Question: I have two div id's each for a section that includes an h3 and a table. I want it center aligned, but I can't seem to get it to do this. I've tried a couple of things, but I think I might be doing it wrong.
This is my html
'''
<!DOCTYPE html>
<html>
<head>
<meta charset="utf-8">
<title>Metra Train Schedule</title>
<link href="styles.css" rel="stylesheet" type="text/css" />
<!-- Attempt at adding favicon-->
<link rel="icon" type="image/x-icon" href="<a href="img/favicon.ico"></a>
</head>
<body>
<div id="header"><img src="img/Header.jpg" /></div>
<div id="content">
<hgroup>
<h1>Metra Rails</h1>
<h2>District / North Line in Chicago</h2>
</hgroup>
<h3><a href="#inbound">Inbound Schedule</a></h3>
<h3><a href="#outbound">Outbound Schedule</a></h3>
<p>
... <a href="http://metrarail.com/content/metra/en/home/utility_landing/riding_metra/riding_metra.html">here.</a>
</p>
<hr>
<div id="inbounds">
<h3>Milwaukee District / North Line (Mayfair to Chicago)</h3>
<table id="inbound">
<caption>Inbound Schedule: Sunday</caption>
<tbody>
...
</tbody>
</table>
</div>
<hr>
<div id="outbounds">
<h3>Milwaukee District / North Line (Chicago to Mayfair)</h3>
<table id="outbound">
<caption>Outbound Schedule: Sunday</caption>
<tbody>...</tbody>
</table>
</div>
<div class="other"><h2>To see schedules for other days click <a href="http://metrarail.com/metra/en/home/maps_schedules/metra_system_map/md-n/schedule.full.html">here.</a></div>
</div>
</body>
</html>
'''
This is my css
'''
@charset "utf-8";
/* CSS Document */
body {
background:url(img/background_texture.jpg) no-repeat center center fixed;
background-size: cover;
color: white;
}
h1 {
margin: 0px;
}
#header {
width: 1020px;
padding: 0px;
margin: 0 auto;
}
#header img {
vertical-align: bottom;
}
#content {
background-image:url(img/ContentBox.png);
background-repeat: no-repeat;
background-position:center;
padding: 0
px;
width: 1020px;
margin: 0 auto;
}
table, td, th {
border: 1px solid white;
border-collapse: collapse;
padding: 4px;
text-align: center;
}
th {
font-size: 1.25em;
font-weight: bolder;
}
td {
font-weight: bold;
}
caption {
font-size: 2em;
font-weight: bold;
}
tr:nth-child(even) {
background-color:#d39a11
}
tr:nth-child(odd) {
background-color:#363c40
}
.stop {
text-align: right;
}
a:link {
color: #d39a11;
}
a:visited {
color:#7E6201;
}
a:hover {
color:#FB992D
}
a:active {
color: d39a11;
}
#inbounds, #outbounds {
text-align: center;
}
'''
Here is a picture to help...

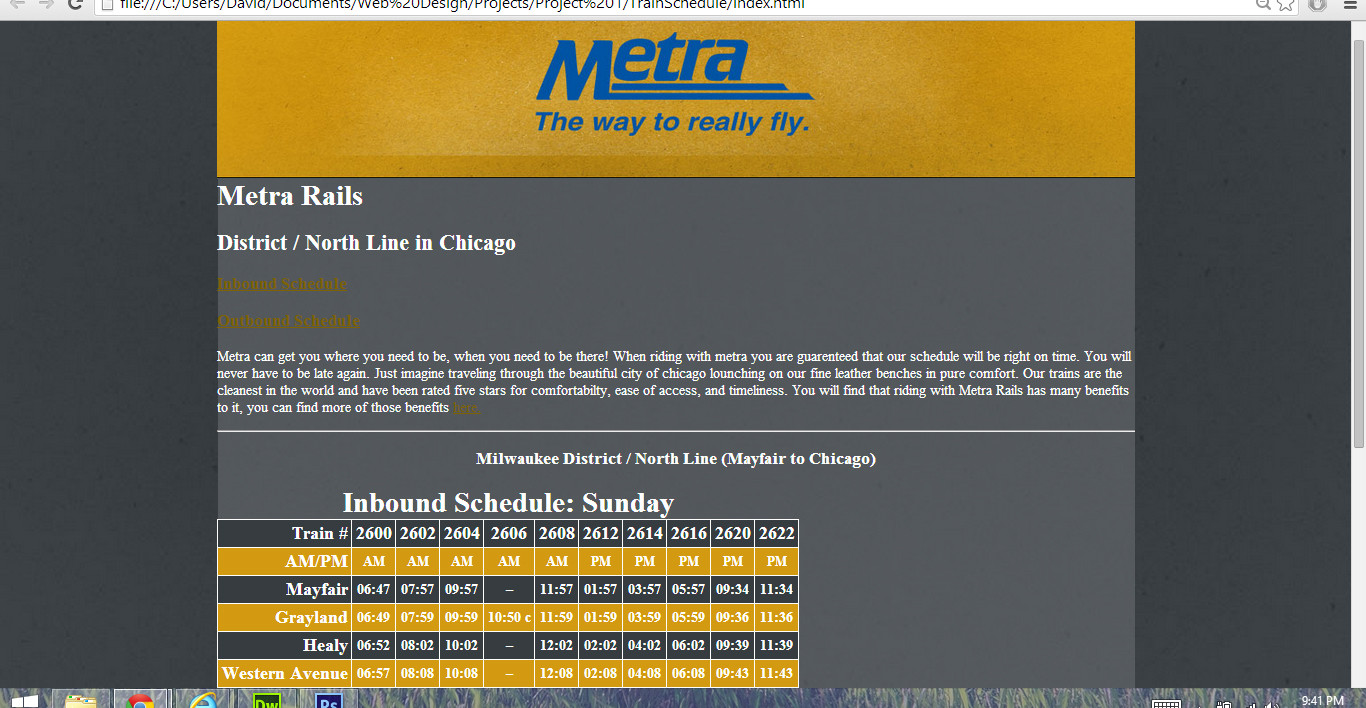
Answer: Set 'width: 100%' on the container divs and 'margin: auto' on the table elements within them, like so:
'''
#inbounds, #outbounds {
width: 100%;
}
#inbound, #outbound {
margin: auto;
}
'''